Question:
This code works in FF and chrome. In IE 8 or 9 I get a 500 error saying a not null property is null.
Here is the html
'''
<div id="upload_button_div_general" class="fileupload-buttonbar" data-url="/Upload/SomeMethod">
<label class="fileinput-button ui-button ui-widget ui-state-default ui-corner-all ui-button-text-icon-primary" role="button">
<span class="ui-button-text">
<span>Add Documents...</span>
</span>
<input id="upload_button" type="file" name="postedFiles" multiple="" />
</label>
</div>
<div id="UploadMessage" data-bind="visible: showMessage">
<span>Documents</span>
<ul data-bind="foreach: upload()">
<li>
<a href="#" data-bind="click: $parent.openFile">
<span data-bind="text: $data.fileName"> </span>
</a>
</li>
</ul>
</div>
'''
Here is the javascript
'''
function Upload(div, additionalParams, successFunc, failureFunc) {
$('#' + div).fileupload({
dataType: 'json',
url: rootPath + 'Upload/SomeMethod',
formData: additionalParams,
start: function (e, data) {
showLoading();
},
stop: function (e, data) {
hideLoading();
},
add: function (e, data) {
data.submit();
},
always: function (e, data) {
var result = data.result;
if (result.HasError) {
failureFunc(result.Error);
} else {
successFunc(result);
}
}
});
};
'''
The controller method is
'''
public virtual JsonResult SomeMethod(IEnumerable<HttpPostedFileBase> postedFiles, int id)
'''
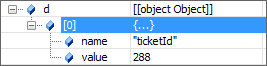
Answer: I was able to get it working by including jquery.iframe-transport.js and then I had to remove my knockout "with" data-bind from the div to get it to work in IE8 because it worked in IE9. (I had a with binding above my posted code) Thanks for all the suggestions.